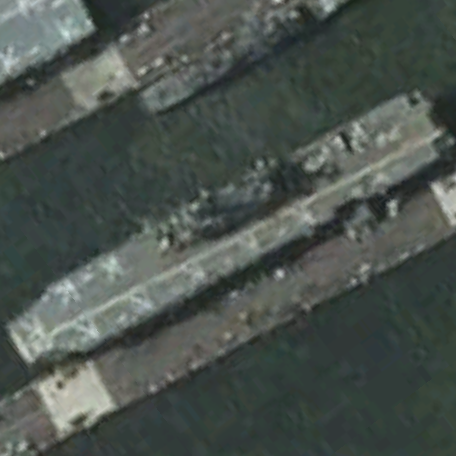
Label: assault